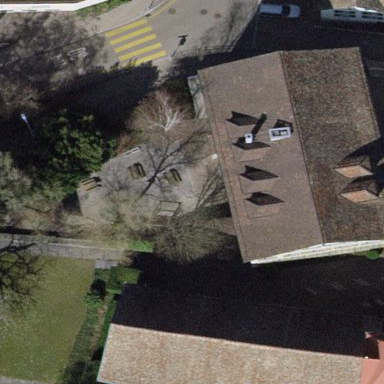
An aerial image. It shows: School building.